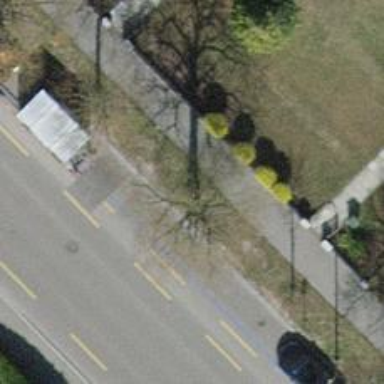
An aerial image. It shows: Tree-lined avenue.